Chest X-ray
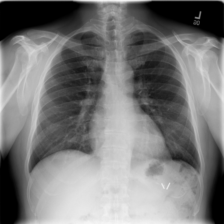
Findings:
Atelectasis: negative
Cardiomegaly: negative
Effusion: negative
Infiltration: negative
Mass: negative
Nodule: negative
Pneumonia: negative
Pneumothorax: negative
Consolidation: negative
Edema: negative
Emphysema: negative
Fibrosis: negative
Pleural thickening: negative
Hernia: negative